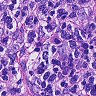
Metastatic tissue present: no